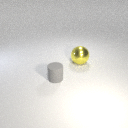
small gray rubber cylinder to the left of large yellow metal sphere